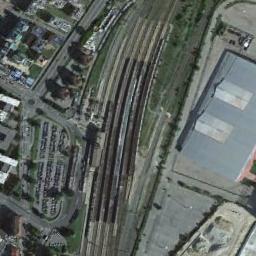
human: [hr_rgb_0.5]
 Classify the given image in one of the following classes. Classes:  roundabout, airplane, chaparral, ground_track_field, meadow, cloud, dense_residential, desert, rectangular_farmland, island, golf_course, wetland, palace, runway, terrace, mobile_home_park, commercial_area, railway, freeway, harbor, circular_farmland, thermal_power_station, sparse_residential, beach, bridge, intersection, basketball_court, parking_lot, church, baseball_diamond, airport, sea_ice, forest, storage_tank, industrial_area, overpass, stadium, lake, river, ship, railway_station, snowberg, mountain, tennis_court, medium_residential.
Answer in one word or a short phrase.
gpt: railway_station